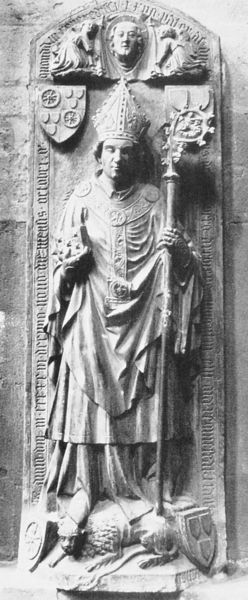
Titel: Grabmal für Konrad von Weinsberg
Standort: Mainz, Dom (St. Martin) (EU - D - RP)
Schlagwörter: kopf, grau, hund, tier, gesicht, stein, portrait, kirche, figur, gewand, engel, statue, relief, schrift, stab, bischof, papst, inschrift, faltenwurf, schaf, buch, wappen, grab, mittelalter, mitra, tiara, hirte, insignien, szepter, grabmal, schriftband, münzen, bischofsstab, grabplatte, vera icon, bischofsmütze, steinfigur, bischofstab, t, kirchenmauer